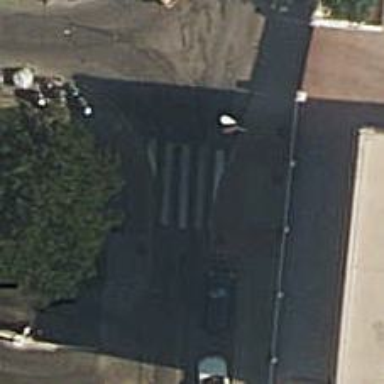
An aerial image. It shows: Footway with zebra crossing.